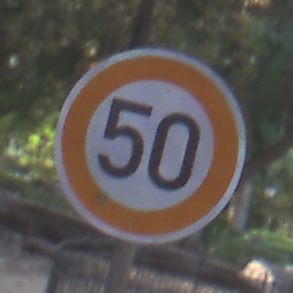
Verkehrszeichen: Geschwindigkeit50
Umgebung: Outdoor, Suburban
Tageszeit: MorningAfternoon
Wetter: PartlyCloudy
Licht: Natural
Jahreszeit: NotSpecified
Kontrast: LowContrast